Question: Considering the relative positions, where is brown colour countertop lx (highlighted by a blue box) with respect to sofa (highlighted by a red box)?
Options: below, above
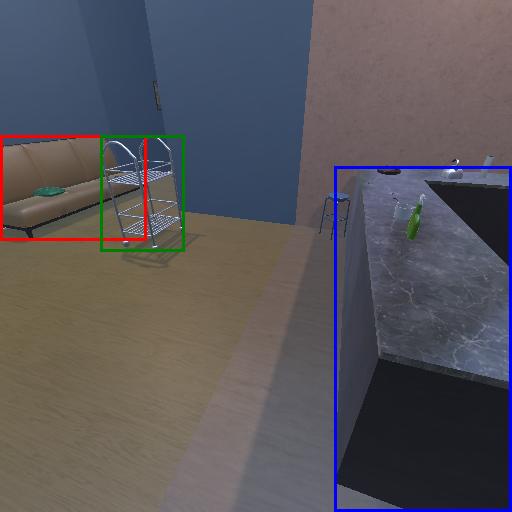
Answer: below